Field crop: maize
Growth stage: 2
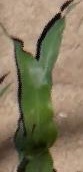
Species: maize